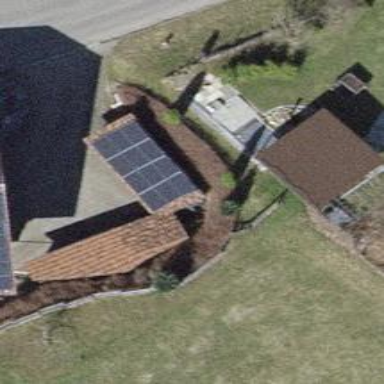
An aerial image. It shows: Solar power generator utilizing photovoltaic technology with solar photovoltaic panels.